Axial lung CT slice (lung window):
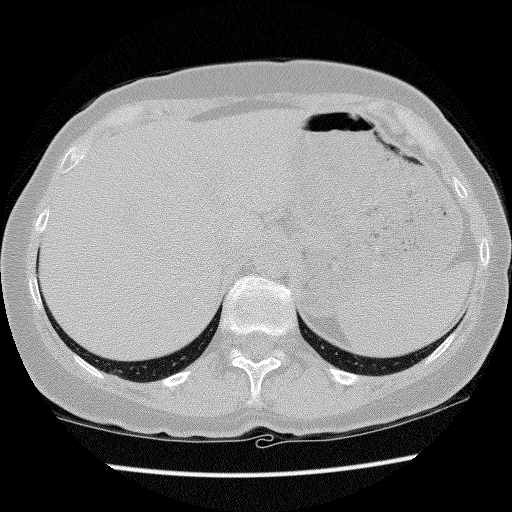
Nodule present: no